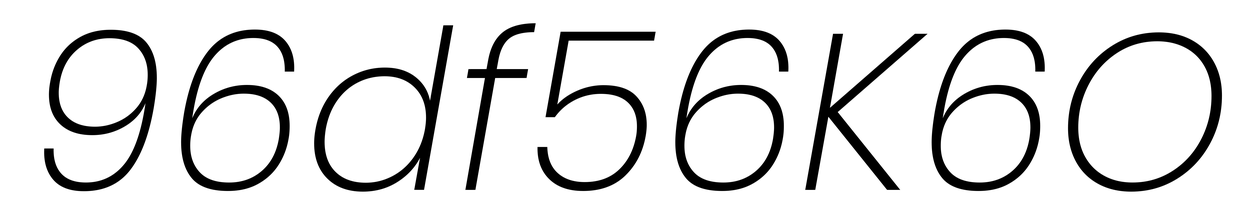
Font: Poppins-ExtraLightItalic